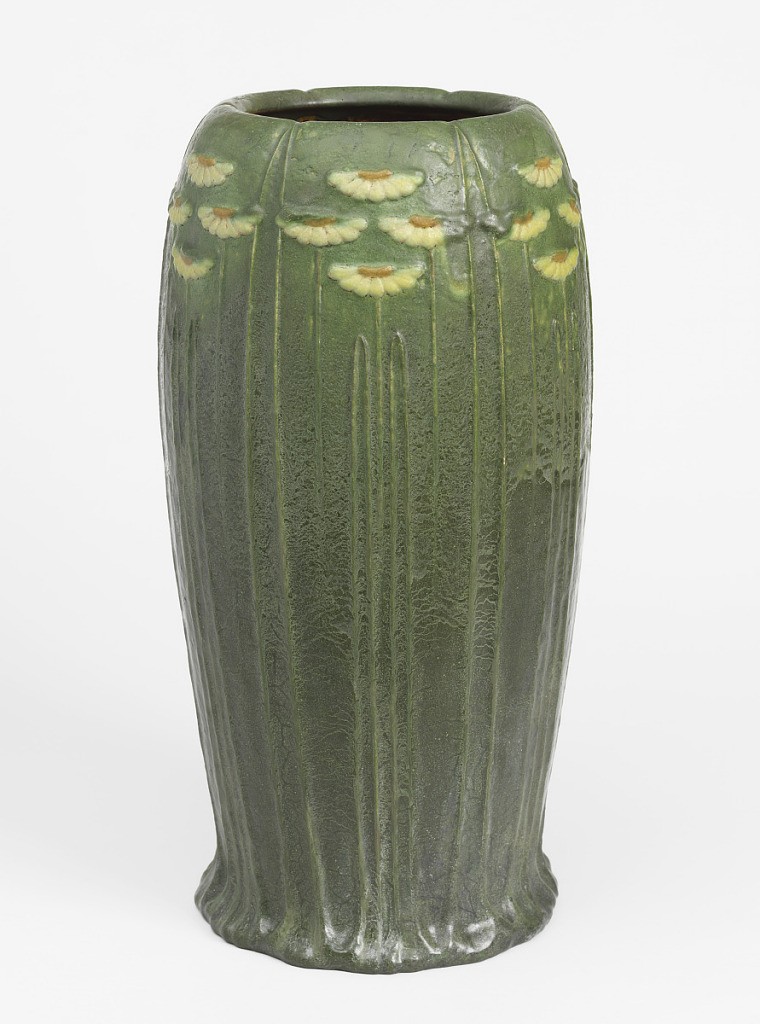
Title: Vase
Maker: Grueby Faience Company, Revere, Massachusetts, 1895–1908
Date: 1899–1909
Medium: earthenware
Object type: vase
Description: Buff-colored clay body, thrown. Elongated ovoid with slightly flaring free-formed base, incurving rim off shoulder. Modeled in low relief with attenuated pointed leaves, and around shoulder six group of four daisies each. Daisies in yellow and ochre; body is dark green with silvery veining overall. Foot rim with green matte glaze; rest of bottom white opaque high glaze. Interior in ochre high glaze.